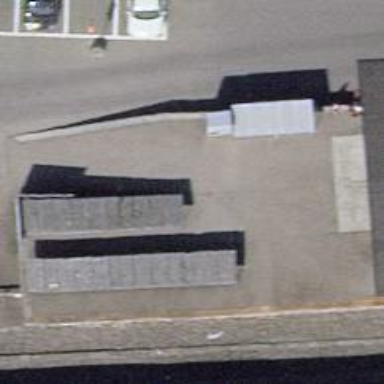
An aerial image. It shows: Recycling container in the area designated for recycling.